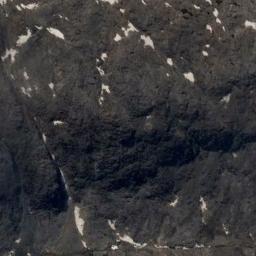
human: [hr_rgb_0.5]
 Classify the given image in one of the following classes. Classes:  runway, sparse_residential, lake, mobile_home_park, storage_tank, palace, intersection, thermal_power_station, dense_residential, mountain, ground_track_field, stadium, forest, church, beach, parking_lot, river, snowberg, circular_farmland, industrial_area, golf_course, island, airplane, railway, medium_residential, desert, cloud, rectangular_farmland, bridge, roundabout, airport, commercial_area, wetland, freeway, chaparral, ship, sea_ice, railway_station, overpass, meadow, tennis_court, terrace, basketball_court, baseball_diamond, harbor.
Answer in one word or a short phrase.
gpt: mountain